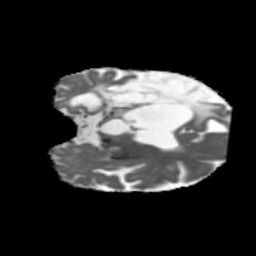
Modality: MD
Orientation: coronal
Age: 71
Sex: female
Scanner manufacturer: siemens
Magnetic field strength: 3 T
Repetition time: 5.47 s
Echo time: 0.0854 s